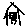
Label: house